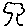
Label: tree